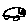
Label: car